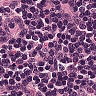
Metastatic tissue present: no